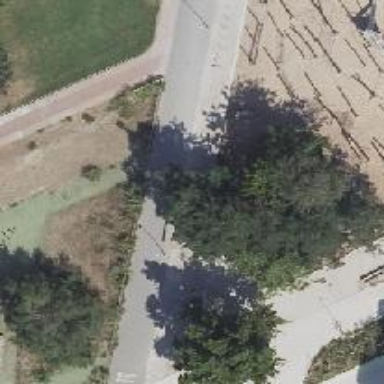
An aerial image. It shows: Playground featuring basket swing.